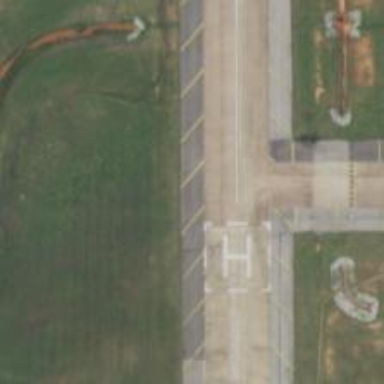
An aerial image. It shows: Image of taxiway at airport.